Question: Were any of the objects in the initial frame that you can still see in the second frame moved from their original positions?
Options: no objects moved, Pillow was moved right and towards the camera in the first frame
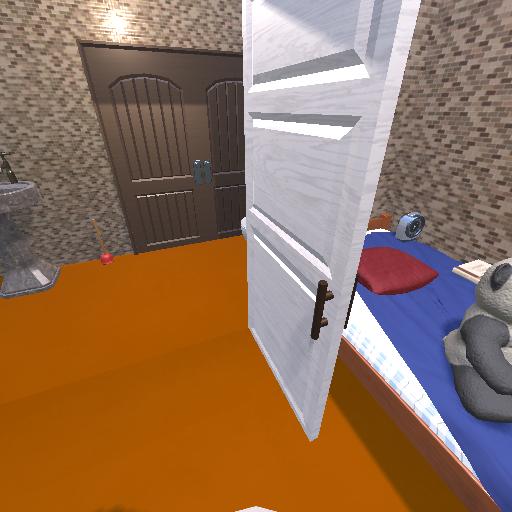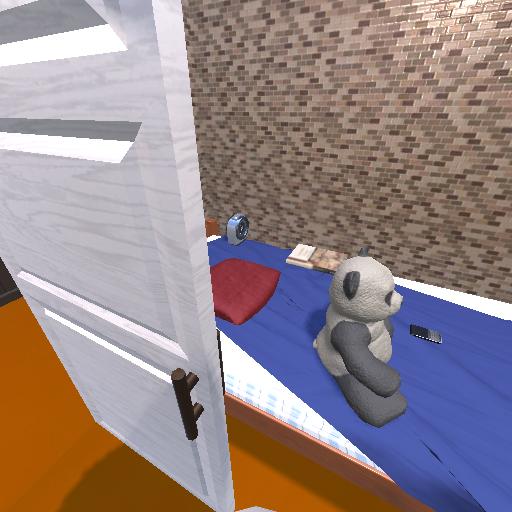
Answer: no objects moved